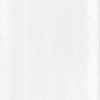
Label: dusty